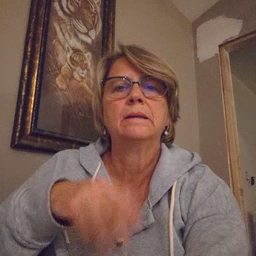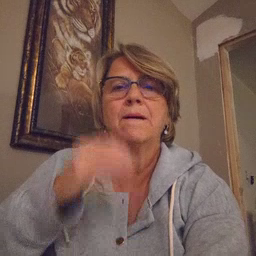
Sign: dance